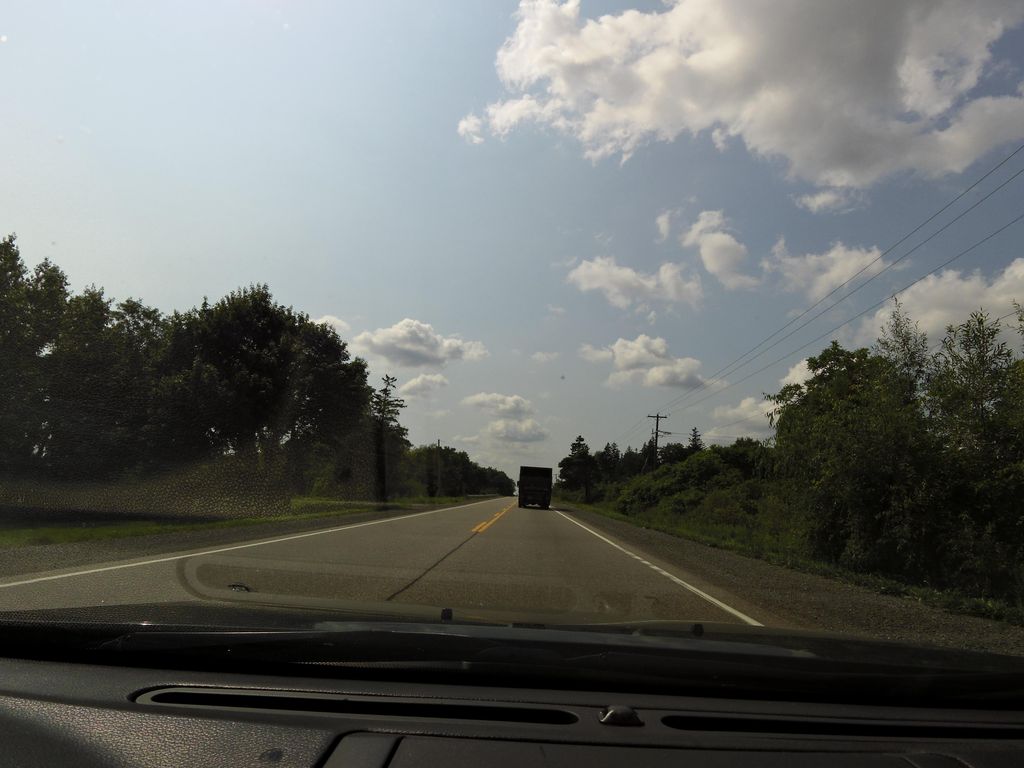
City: hamilton